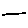
Label: line